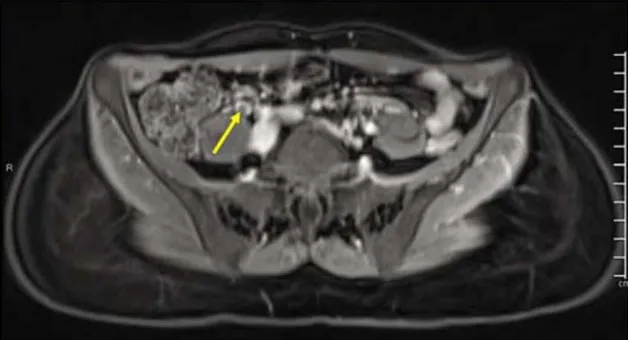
Post-contrast tbl1 fat-saturated sequence axial cut of the magnetic resonance (MR) scan of the pelvis demonstrates a prominent right gonadal vein with a partial filling defect, impressive of a thrombus.
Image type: radiology (mri)